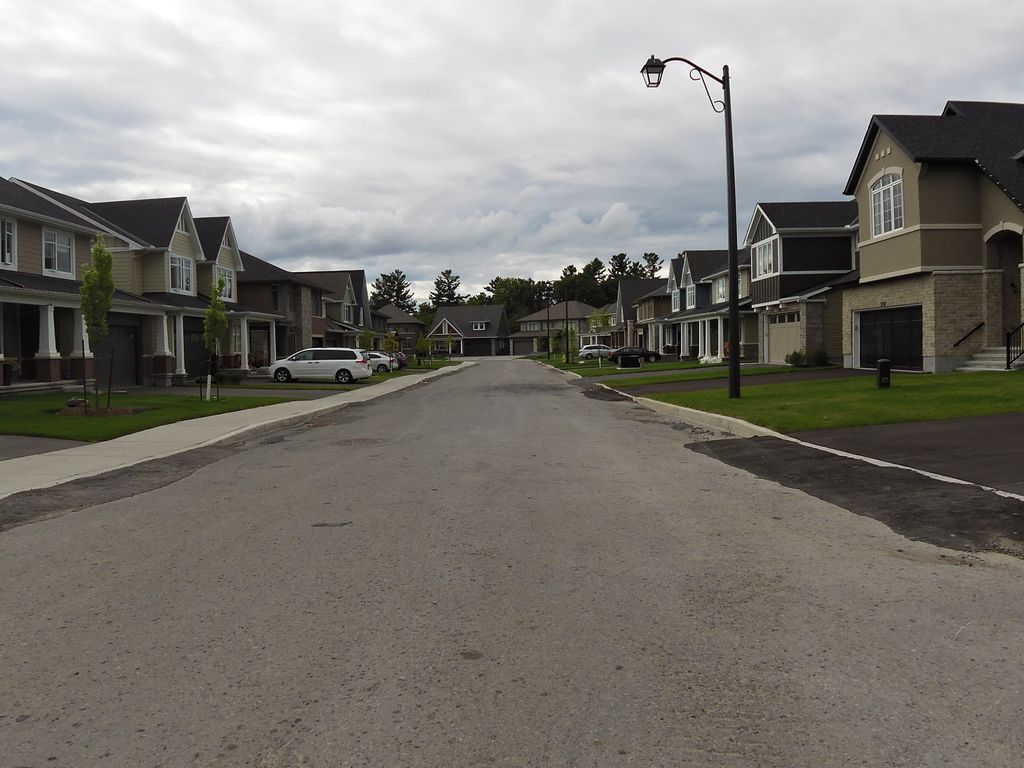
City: ottawa-gatineau